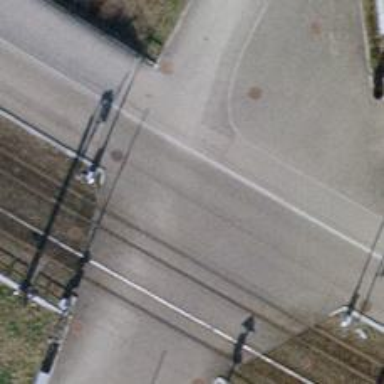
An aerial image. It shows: Unclassified asphalt road with separate sidewalk.